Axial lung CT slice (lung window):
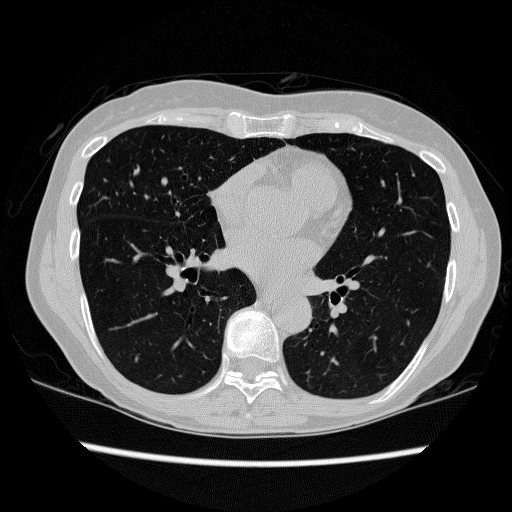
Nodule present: no